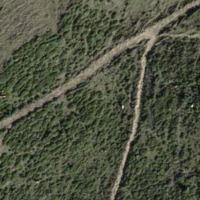
EUNIS habitat code: 23
Species observed at this site:
Rumex alpinus